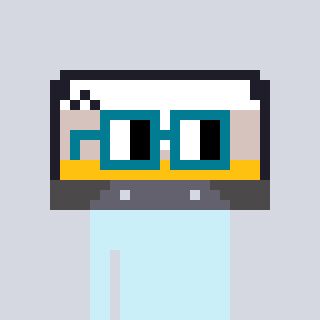
a pixel art character with square dark green glasses, a cassette tape-shaped head and a bluegrey-colored body on a cool background